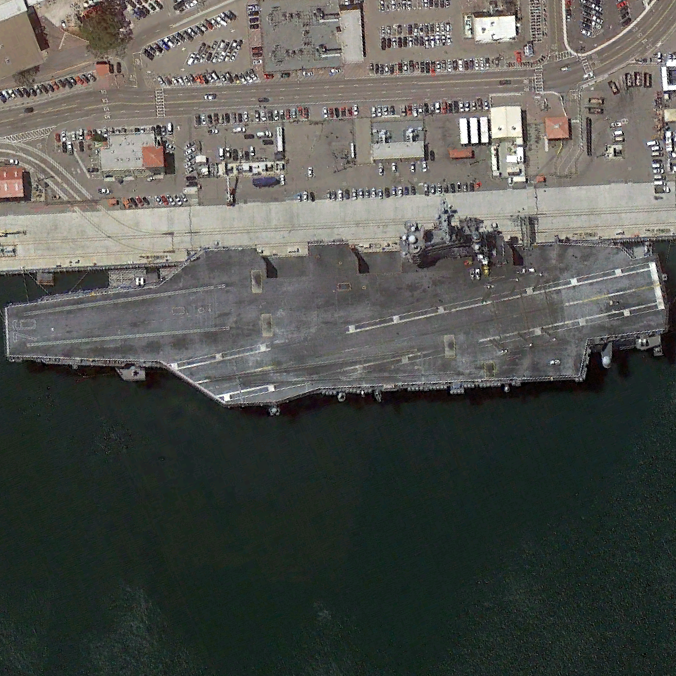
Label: aircraft_carrier